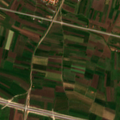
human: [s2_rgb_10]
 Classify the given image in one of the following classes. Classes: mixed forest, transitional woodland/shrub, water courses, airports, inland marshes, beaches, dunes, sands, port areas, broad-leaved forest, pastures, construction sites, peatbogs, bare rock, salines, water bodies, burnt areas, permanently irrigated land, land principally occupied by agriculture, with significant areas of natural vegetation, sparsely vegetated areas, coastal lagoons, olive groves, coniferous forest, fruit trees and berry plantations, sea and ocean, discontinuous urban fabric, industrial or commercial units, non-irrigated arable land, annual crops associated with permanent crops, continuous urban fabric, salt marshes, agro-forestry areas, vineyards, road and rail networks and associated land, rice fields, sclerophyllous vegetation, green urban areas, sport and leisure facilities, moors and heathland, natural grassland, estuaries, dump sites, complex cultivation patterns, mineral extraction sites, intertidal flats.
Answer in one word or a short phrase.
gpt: discontinuous urban fabric, non-irrigated arable land